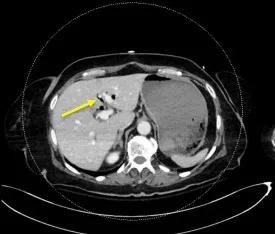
CT-scan of the abdomen showing. The presence of blood in the stomach, aerobilia (yellow arrow).
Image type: radiology (ct)